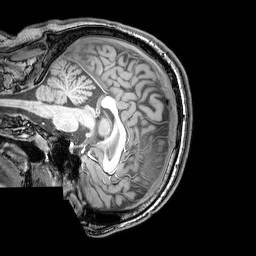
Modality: T1w
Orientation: sagittal
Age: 22
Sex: male
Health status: healthy
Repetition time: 0.081 s
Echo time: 0.037 s